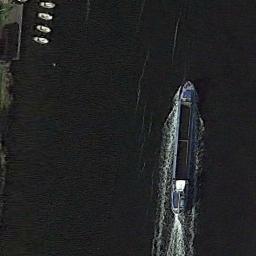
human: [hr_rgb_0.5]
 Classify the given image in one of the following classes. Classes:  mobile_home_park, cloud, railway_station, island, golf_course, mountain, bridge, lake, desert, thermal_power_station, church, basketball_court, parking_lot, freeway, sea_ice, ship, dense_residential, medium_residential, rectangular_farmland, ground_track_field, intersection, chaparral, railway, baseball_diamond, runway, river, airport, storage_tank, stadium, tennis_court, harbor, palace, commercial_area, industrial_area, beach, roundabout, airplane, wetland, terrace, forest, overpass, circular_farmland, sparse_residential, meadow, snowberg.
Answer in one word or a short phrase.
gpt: ship